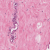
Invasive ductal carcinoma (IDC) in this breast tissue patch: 0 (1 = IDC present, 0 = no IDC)